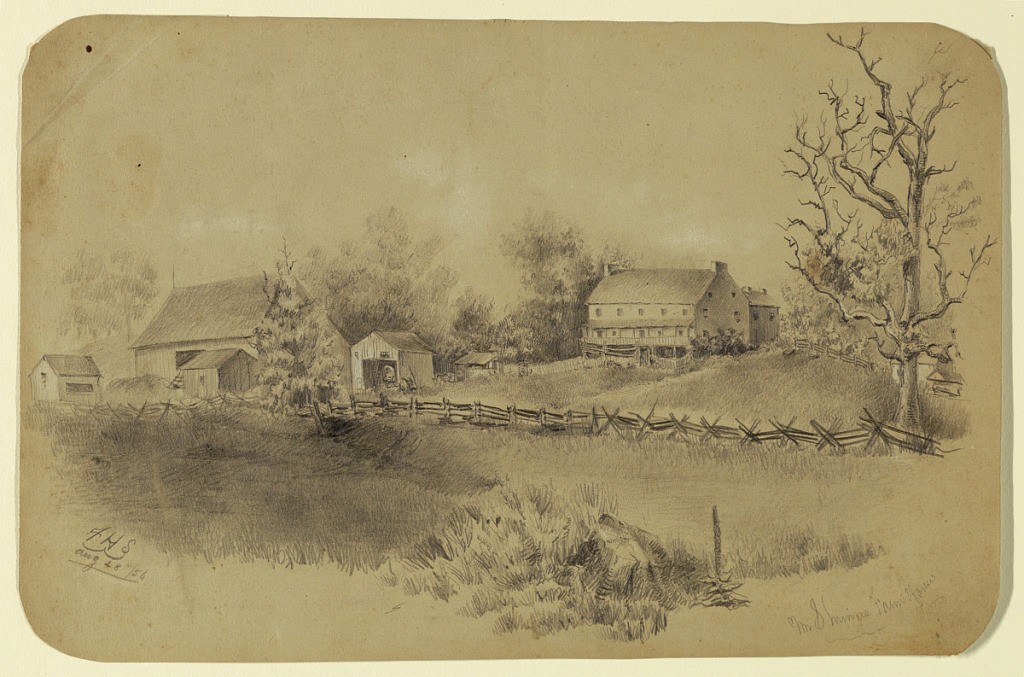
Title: Mr. Shriner's Farmhouse
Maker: Francis Hopkinson Smith, American, 1838–1915
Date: August 28, 1856
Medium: Graphite, pastel crayon on paper
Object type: Drawing
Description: View of a large farmhouse with surrounding fields and barn.